Question: I never work on 'JMS'. Recently I downloaded 'Activemq' and changed port no from '61616' to '61617' in all 'conf/activemq-*.xml' files.I run the following command from command prompt and open console page on browser.
'''
C:\Users\Infratab Bangalore\Desktop\Queueing\apache-activemq-5.8.0\bin>activemq
'''

Now I want to send messages from java code using 'JMS' to 'Activemq'.For this I wrote the following code. And run my code using Apache Tomcat server.it's not working
This code is implemented in Eclipse.
'''
package PackageName;
import java.io.IOException;
import javax.jms.Connection;
import javax.jms.ConnectionFactory;
import javax.jms.Queue;
import javax.jms.Session;
import javax.jms.TextMessage;
import javax.servlet.ServletException;
import javax.servlet.http.HttpServlet;
import javax.servlet.http.HttpServletRequest;
import javax.servlet.http.HttpServletResponse;
import org.apache.activemq.ActiveMQConnectionFactory;
public class MessageProducer extends HttpServlet {
@Override
protected void service(HttpServletRequest arg0, HttpServletResponse arg1) throws ServletException, IOException {
try {
//created ConnectionFactory object for creating connection
ConnectionFactory factory = new ActiveMQConnectionFactory("admin", "admin", "tcp://localhost:61617");
//Establish the connection
Connection connection = factory.createConnection();
Session session = connection.createSession(false, Session.AUTO_ACKNOWLEDGE);
Queue queue = session.createQueue("Test");
//Added as a producer
javax.jms.MessageProducer producer = session.createProducer(queue);
// Create and send the message
TextMessage msg = session.createTextMessage();
msg.setText("TestMessage");
producer.send(msg);
} catch (Exception e) {
// TODO: handle exception
}
}
}
'''
I am getting the following error
'''
java.lang.NoClassDefFoundError: org/apache/commons/logging/LogFactory
org.apache.activemq.ActiveMQPrefetchPolicy.<clinit>(ActiveMQPrefetchPolicy.java:30)
org.apache.activemq.ActiveMQConnectionFactory.<init>(ActiveMQConnectionFactory.java:88)
PackageName.MessageProducer.service(MessageProducer.java:20)
javax.servlet.http.HttpServlet.service(HttpServlet.java:723)
'''
can you suggest me, where I wrote wrong.
Thanks.
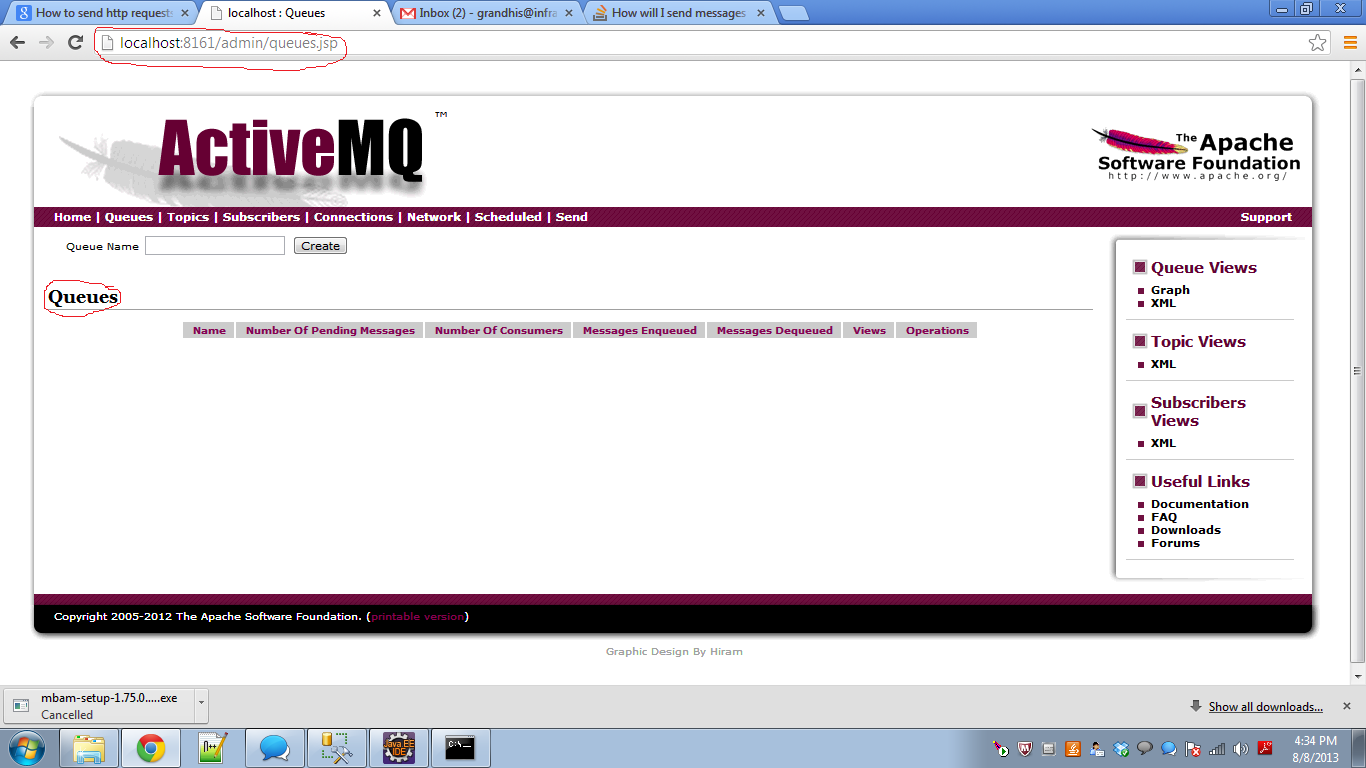
Answer: Download common-logging.ja r file from
<URL>
and place this into your classpath and run again.